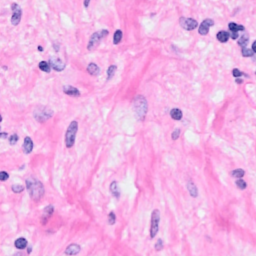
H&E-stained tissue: Breast